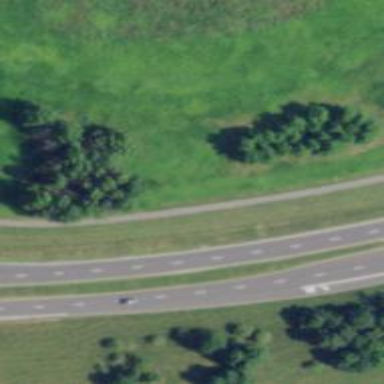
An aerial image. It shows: Cycleway with asphalt surface designated for bicycles.